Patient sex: F
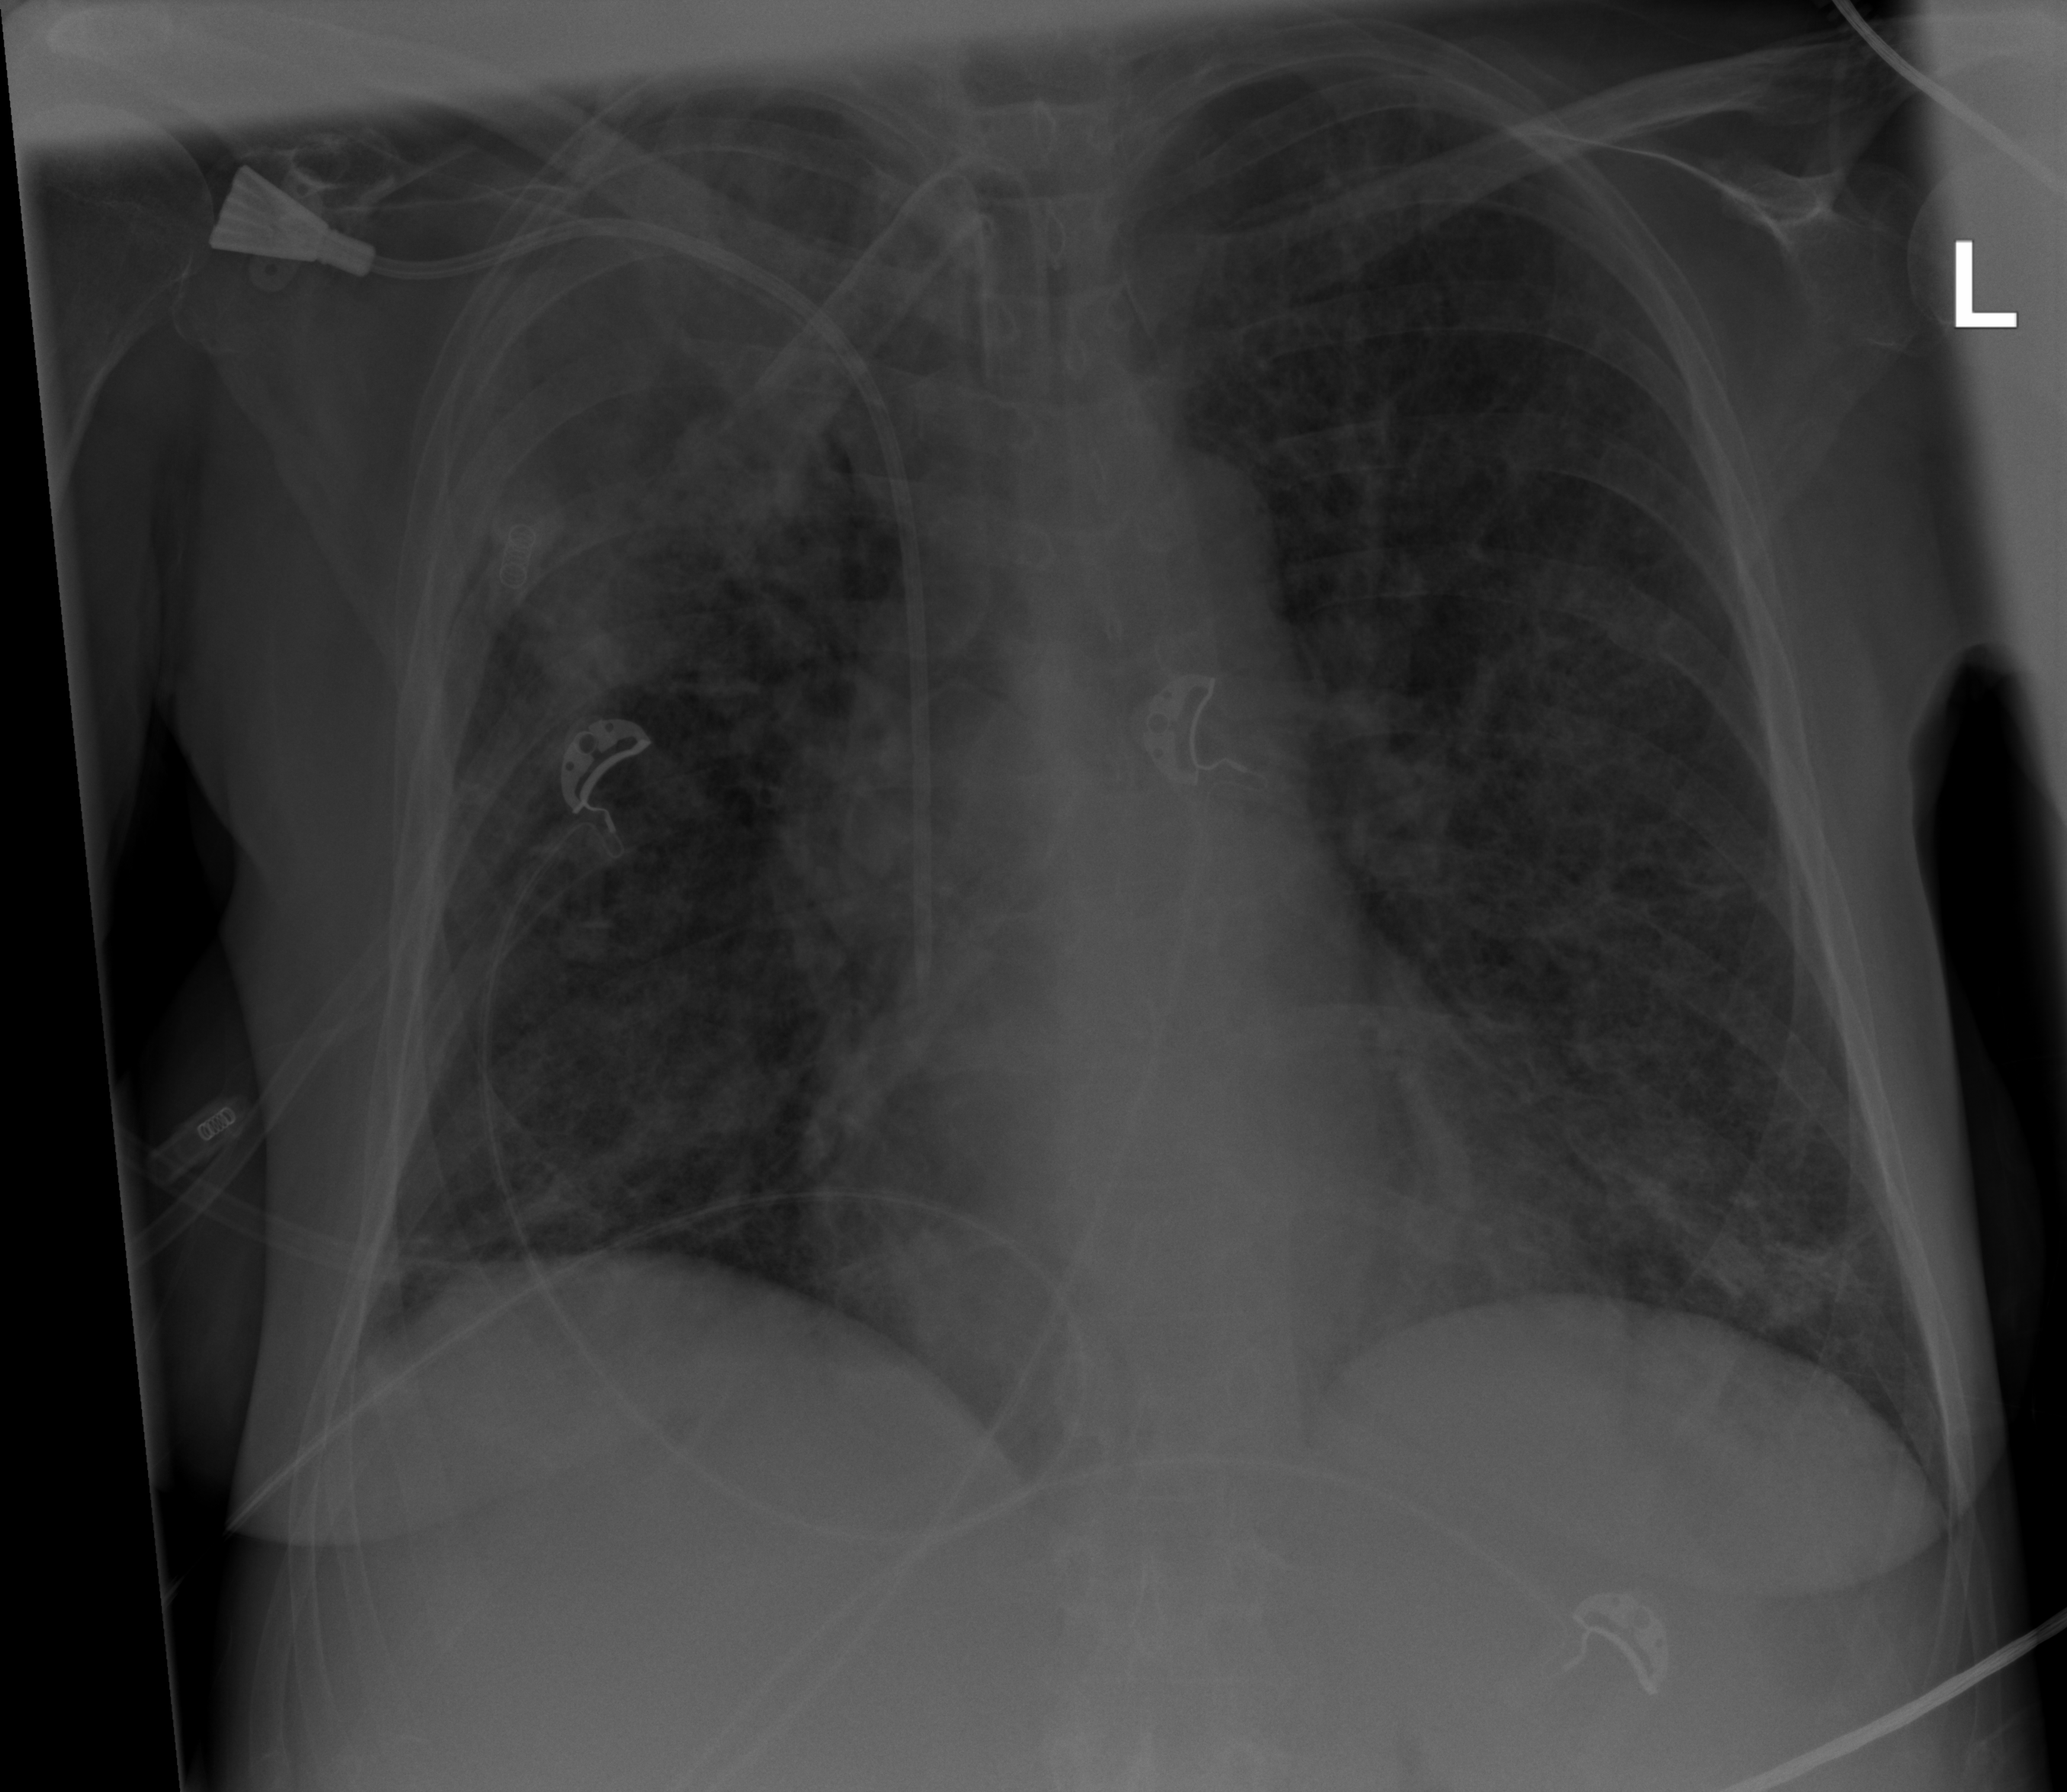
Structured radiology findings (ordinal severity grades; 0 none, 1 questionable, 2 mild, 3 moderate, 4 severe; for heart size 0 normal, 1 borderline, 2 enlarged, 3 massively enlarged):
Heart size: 0
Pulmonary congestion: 0
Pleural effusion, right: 2
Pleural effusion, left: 0
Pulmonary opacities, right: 3
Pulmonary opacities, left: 3
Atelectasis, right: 4
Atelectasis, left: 2